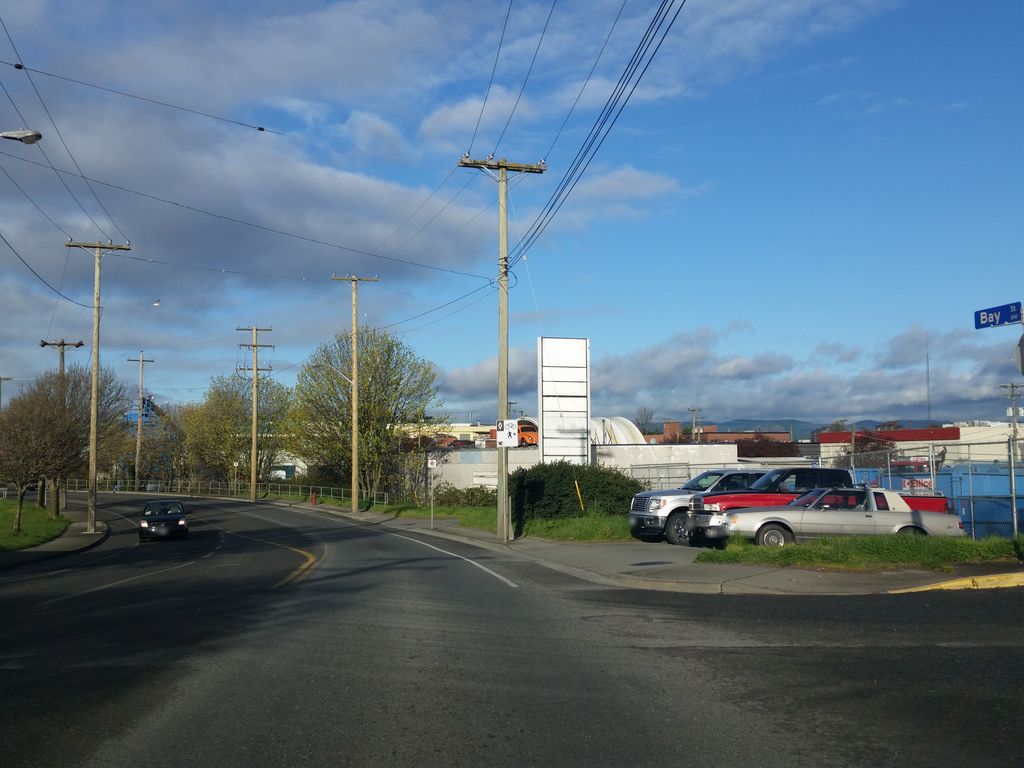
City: victoria